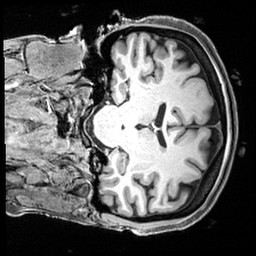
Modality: T1w
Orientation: coronal
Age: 37
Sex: female
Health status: healthy
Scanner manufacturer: siemens
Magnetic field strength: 3 T
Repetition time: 2.4 s
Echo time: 0.00217 s